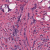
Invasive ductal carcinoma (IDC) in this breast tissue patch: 1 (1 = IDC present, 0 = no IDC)